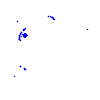
Particle: electron